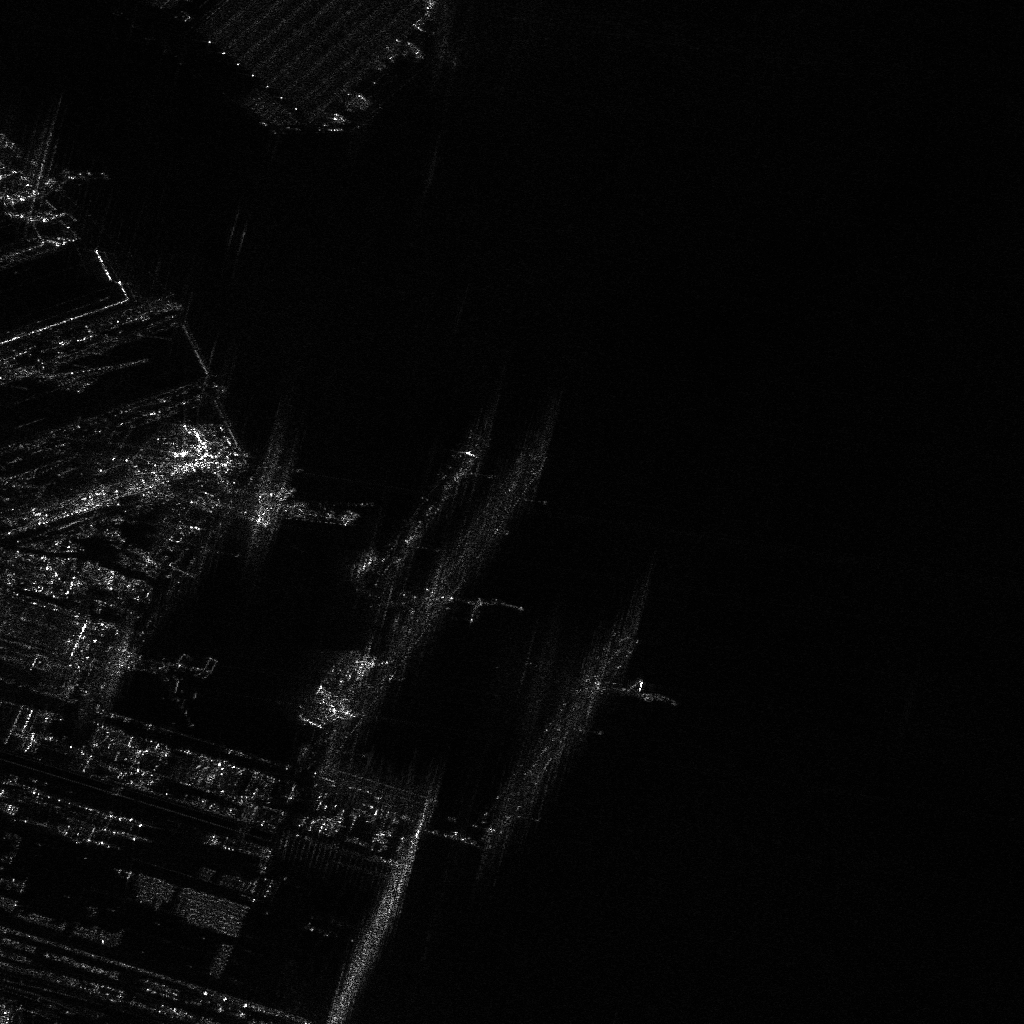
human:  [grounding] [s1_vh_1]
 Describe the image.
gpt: In the satellite image, there is  <ref>1 large container </ref> <box>[[31, 61, 34, 71, 32]]</box> located at center.